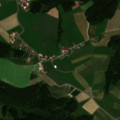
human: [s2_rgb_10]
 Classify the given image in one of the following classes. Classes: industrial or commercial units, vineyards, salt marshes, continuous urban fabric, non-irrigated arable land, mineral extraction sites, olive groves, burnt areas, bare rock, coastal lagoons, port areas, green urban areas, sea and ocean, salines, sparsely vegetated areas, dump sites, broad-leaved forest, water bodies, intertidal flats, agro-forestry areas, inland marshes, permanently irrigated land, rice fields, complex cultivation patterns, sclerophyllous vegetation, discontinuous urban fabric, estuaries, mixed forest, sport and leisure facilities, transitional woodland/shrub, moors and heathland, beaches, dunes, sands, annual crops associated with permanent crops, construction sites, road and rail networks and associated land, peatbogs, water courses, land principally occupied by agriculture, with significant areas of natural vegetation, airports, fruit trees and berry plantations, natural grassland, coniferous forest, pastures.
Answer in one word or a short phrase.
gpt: complex cultivation patterns, mixed forest